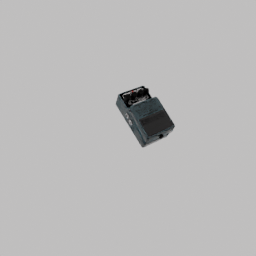
Label: electronics